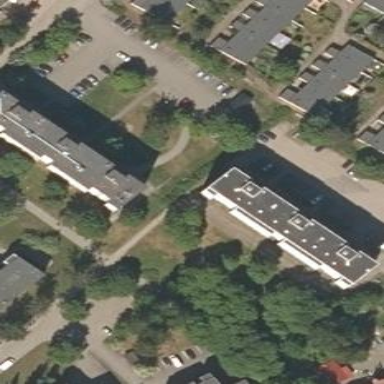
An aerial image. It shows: Apartment building with flat gray roof.